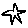
Label: star